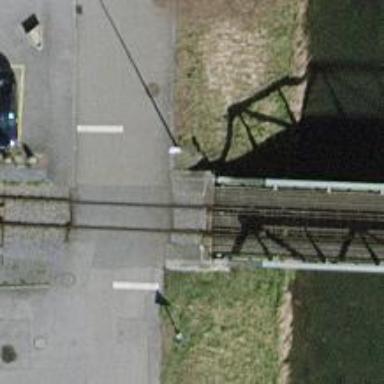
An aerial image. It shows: Single-track railway spur.